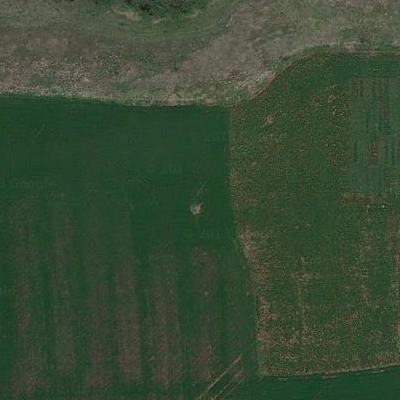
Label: aGrass